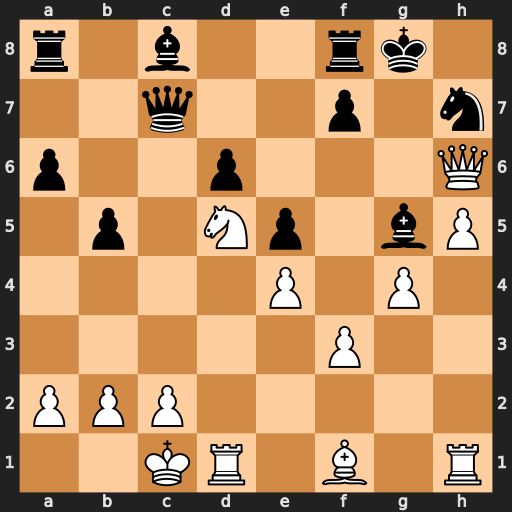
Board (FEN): r1b2rk1/2q2p1n/p2p3Q/1p1Np1bP/4P1P1/5P2/PPP5/2KR1B1R
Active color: w
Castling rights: -
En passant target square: -
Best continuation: Qxg5+ Nxg5 Nxc7 Ra7 Nd5